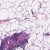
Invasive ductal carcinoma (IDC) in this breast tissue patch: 0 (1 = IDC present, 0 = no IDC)